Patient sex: M
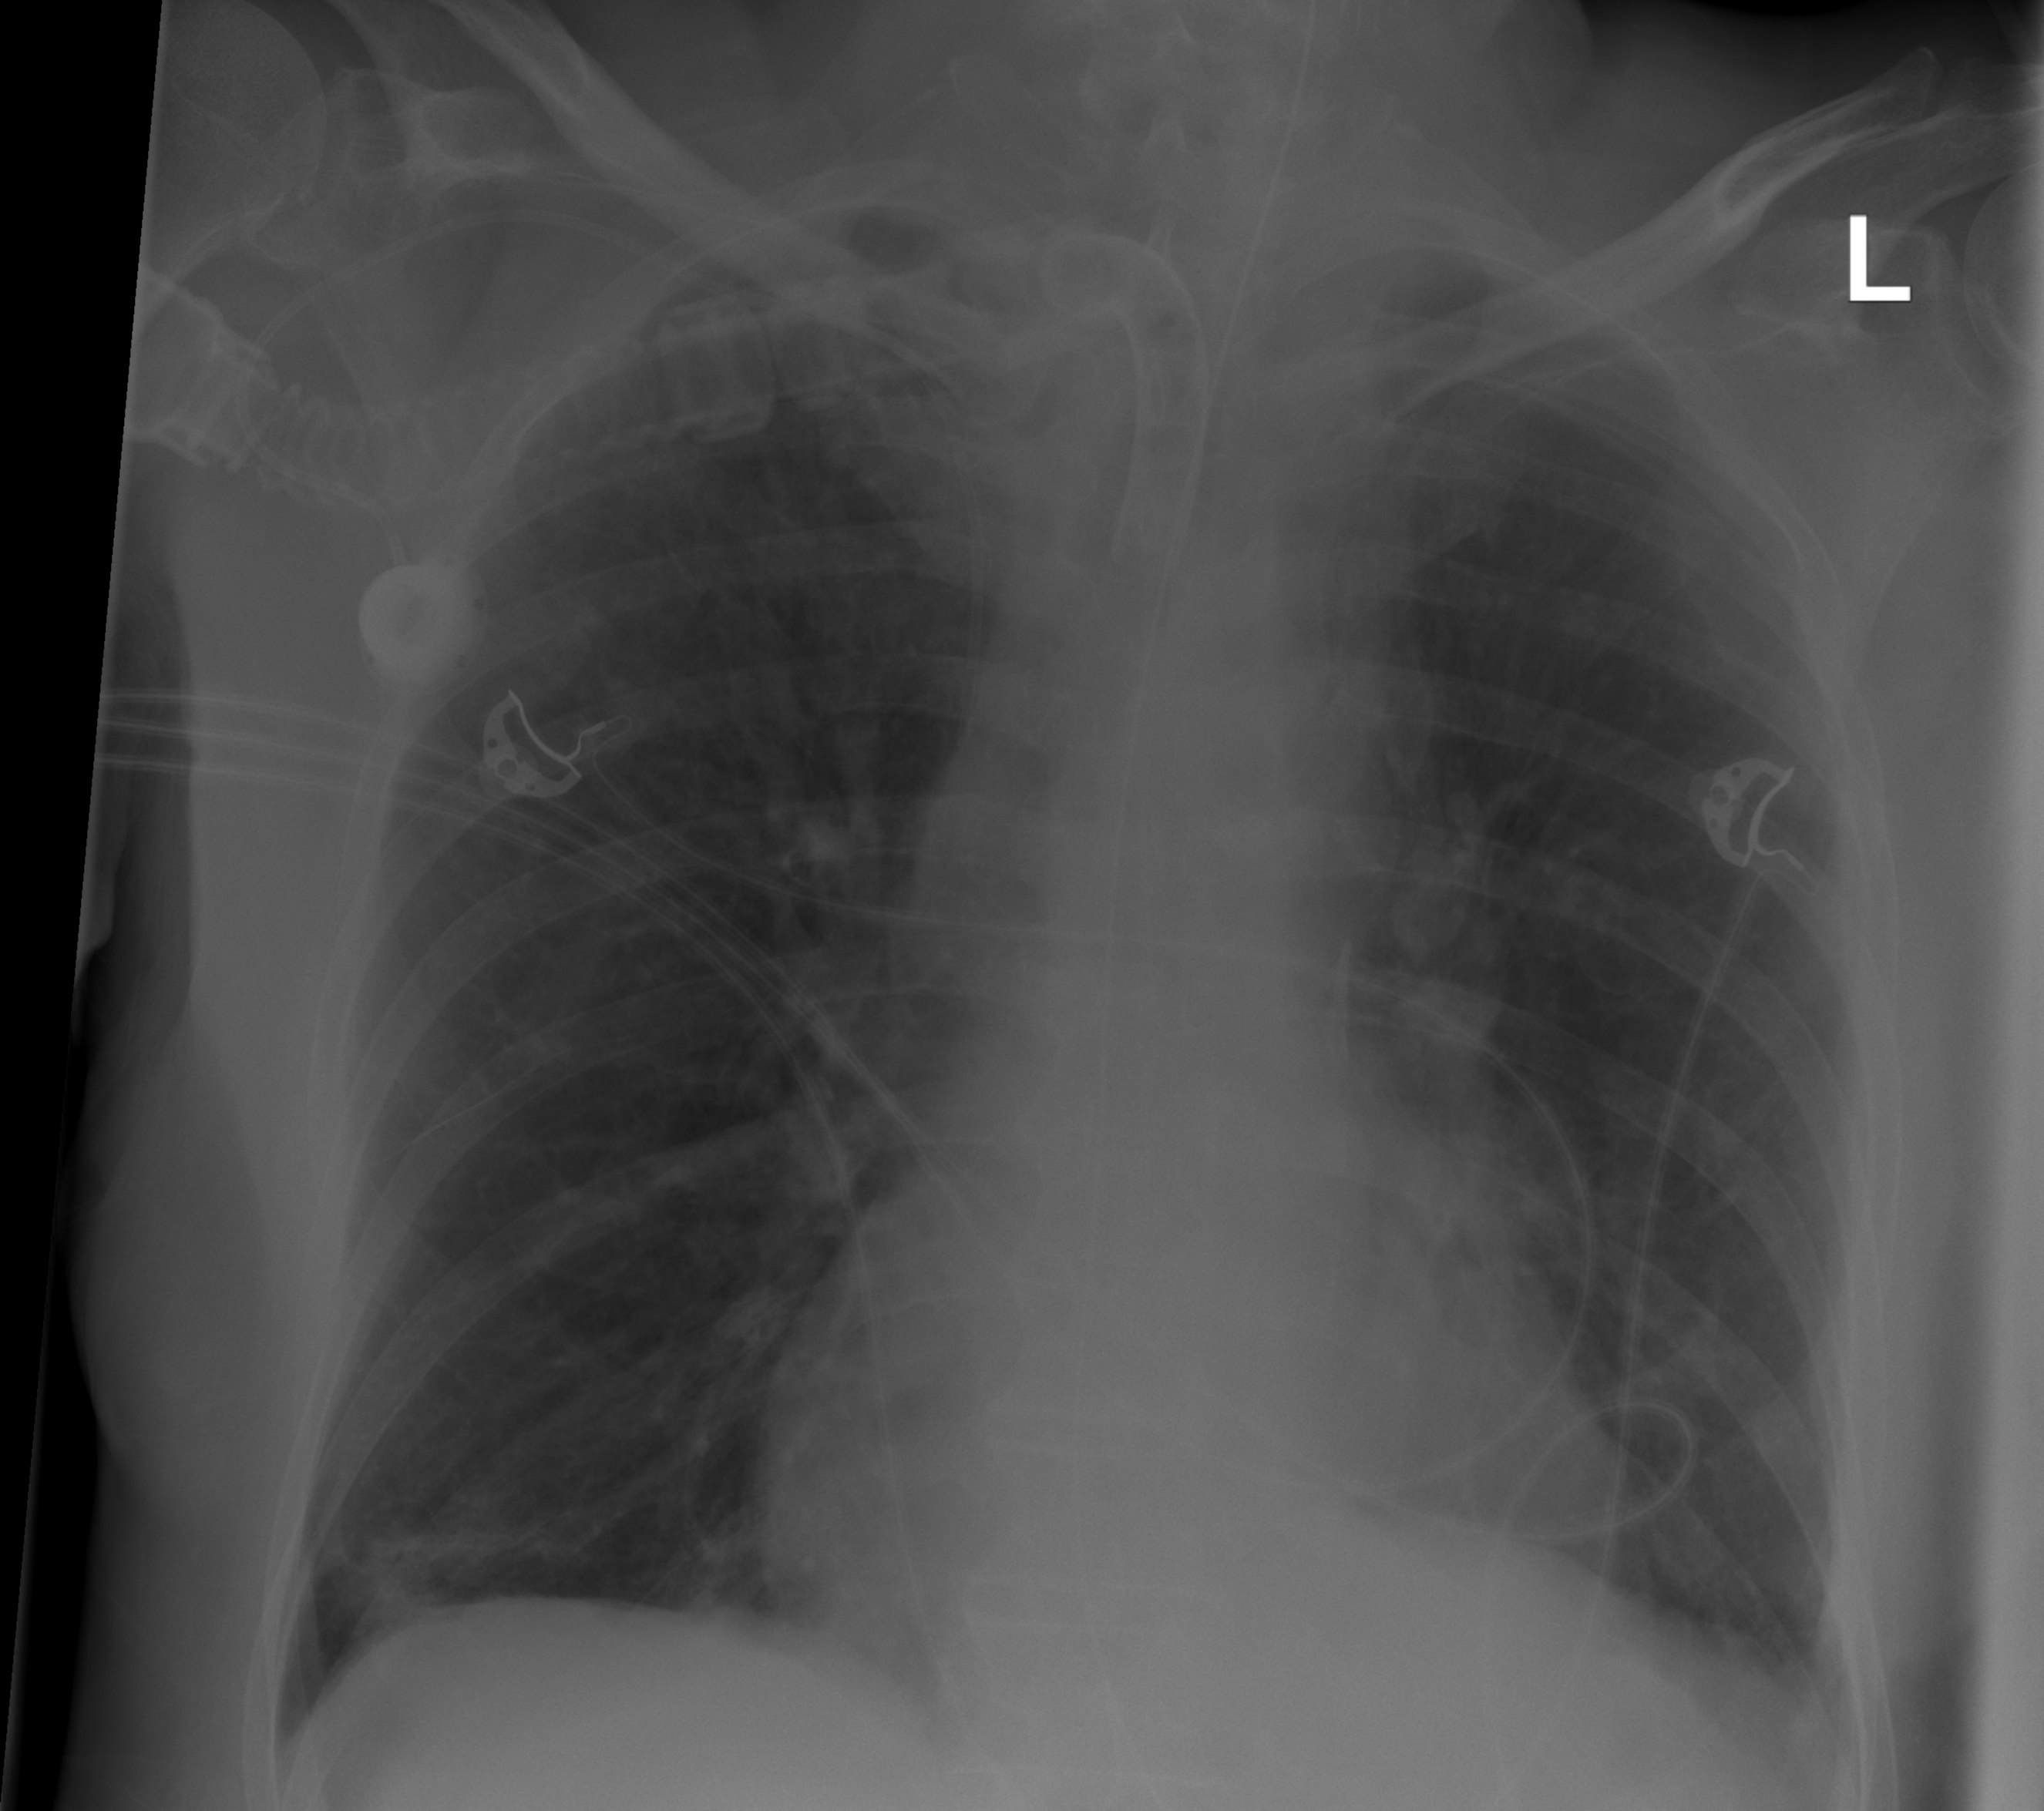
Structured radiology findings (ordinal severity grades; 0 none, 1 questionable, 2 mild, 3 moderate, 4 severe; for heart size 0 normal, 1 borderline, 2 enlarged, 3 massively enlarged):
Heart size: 0
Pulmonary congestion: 2
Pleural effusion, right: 0
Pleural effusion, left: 0
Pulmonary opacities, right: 0
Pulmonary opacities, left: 0
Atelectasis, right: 1
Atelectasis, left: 0